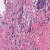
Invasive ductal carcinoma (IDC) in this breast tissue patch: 1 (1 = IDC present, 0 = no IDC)